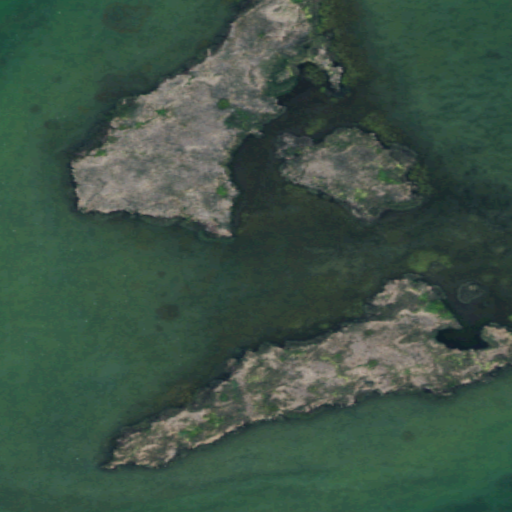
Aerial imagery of island in Washington named Goat Island containing open water and herbaceous wetlands